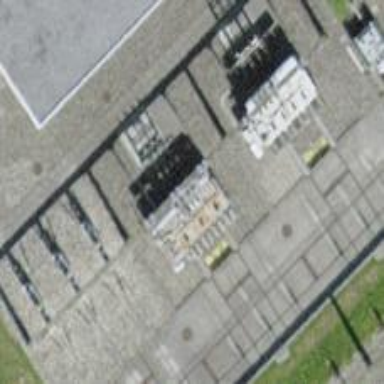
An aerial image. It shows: Outdoor transformer.